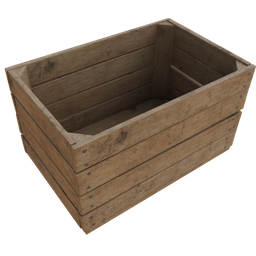
Label: tools